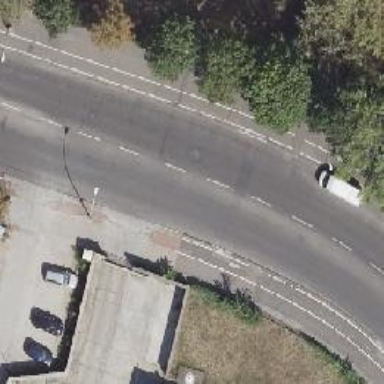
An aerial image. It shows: Tertiary road with asphalt surface. There is separate sidewalk and cycle track alongside.